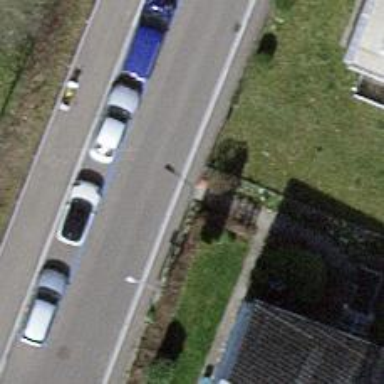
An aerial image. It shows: Entrance with barrier.